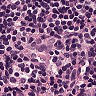
Metastatic tissue present: no